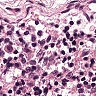
Metastatic tissue present: no